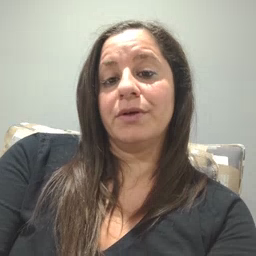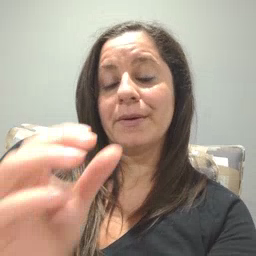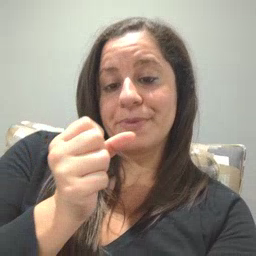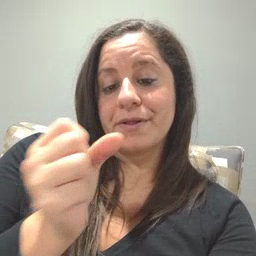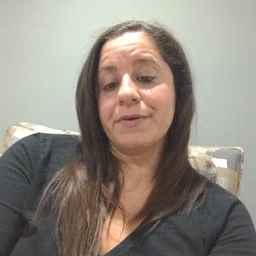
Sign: milk